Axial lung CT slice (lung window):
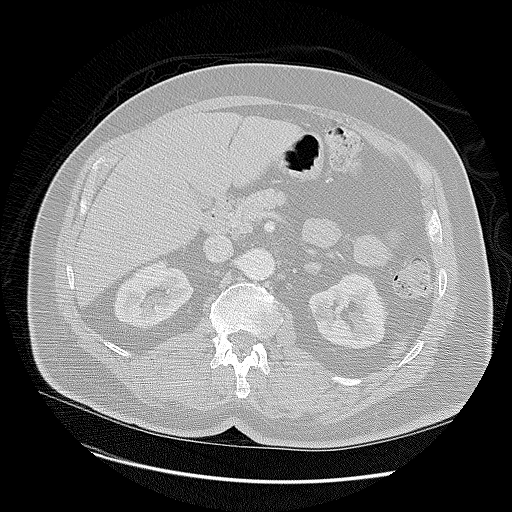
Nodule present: no